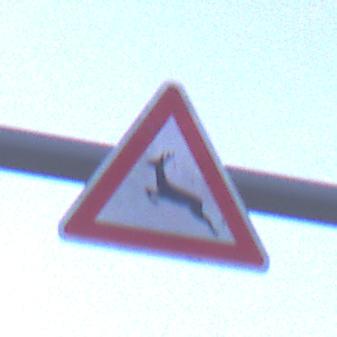
Verkehrszeichen: WildwechselRechts
Umgebung: Outdoor, Suburban
Tageszeit: SunriseSunset
Wetter: PartlyCloudy
Licht: Natural
Jahreszeit: NotSpecified
Kontrast: LowContrast